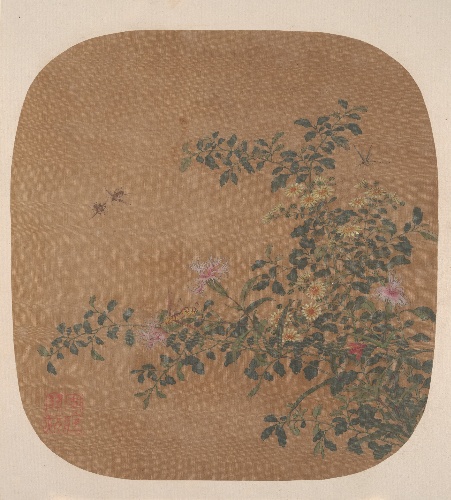
Title: 清   佚名   蜂舞花叢   册頁|Flowers and Bees
Artist: Unidentified artist
Date: 18th century
Object type: Fan mounted as an album leaf
Classification: Paintings
Medium: Fan mounted as an album leaf; ink and color on silk
Culture: China
Period: Qing dynasty (1644–1911)
Dimensions: 9 1/2 x 10 in. (24.1 x 25.4 cm)
Department: Asian Art
Credit line: John Stewart Kennedy Fund, 1913
Accession year: 1913
Repository: Metropolitan Museum of Art, New York, NY
Tags: Bees|Flowers